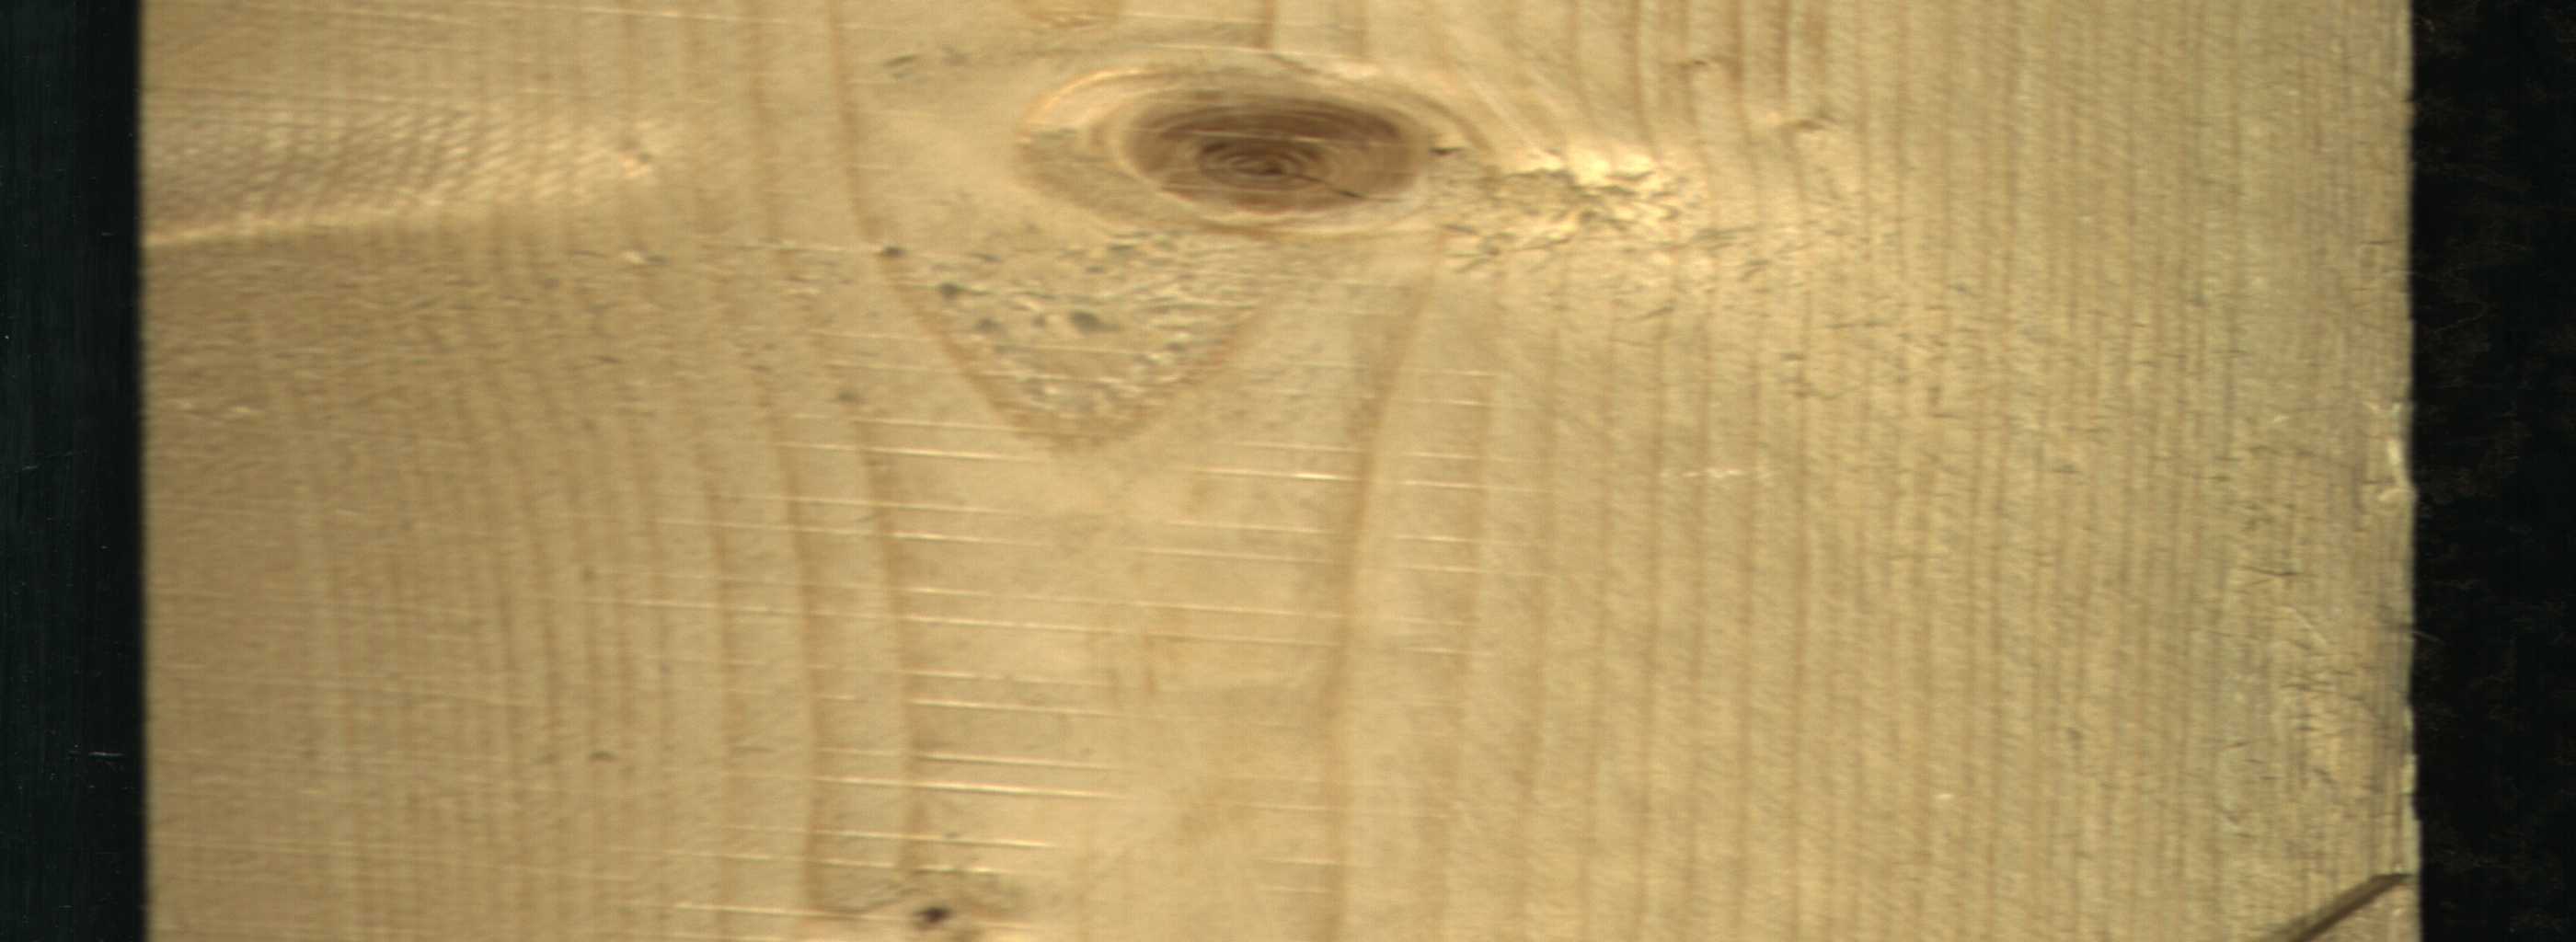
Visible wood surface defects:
Live_Knot